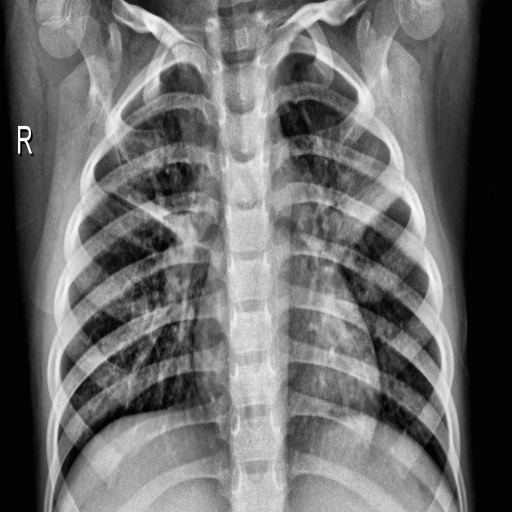
Finding: PNEUMONIA